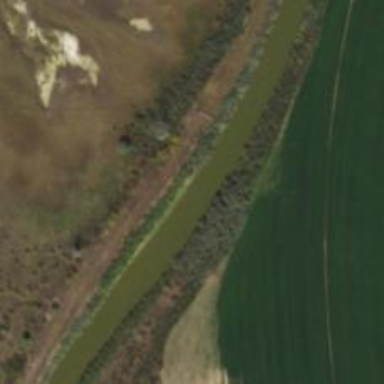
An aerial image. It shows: Canal.